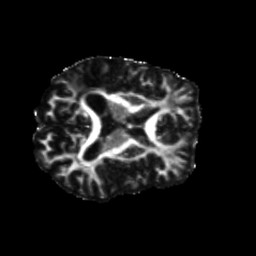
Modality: FA
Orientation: axial
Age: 54
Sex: male
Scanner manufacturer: siemens
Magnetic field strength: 3 T
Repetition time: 5.25 s
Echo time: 0.08 s